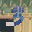
Label: 3